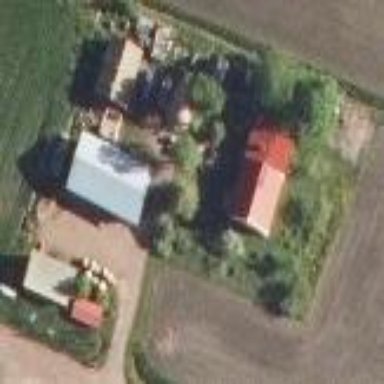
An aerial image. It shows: Farmyard area.